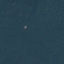
Land use / land cover: Forest